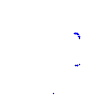
Particle: kaon